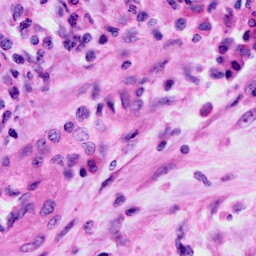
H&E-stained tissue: Cervix